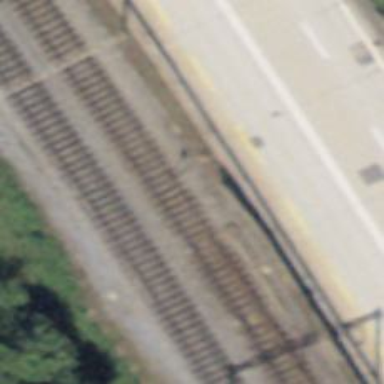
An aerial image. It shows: Railway switch.